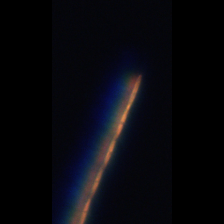
Taxon: Psuedo-nitzschia
Group: Diatoms